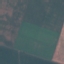
Label: AnnualCrop